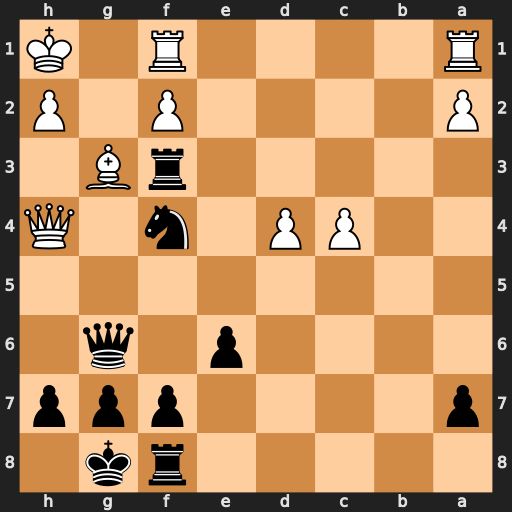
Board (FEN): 5rk1/p4ppp/4p1q1/8/2PP1n1Q/5rB1/P4P1P/R4R1K
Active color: b
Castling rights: -
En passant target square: -
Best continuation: Qe4 Qxf4 Rxf4+